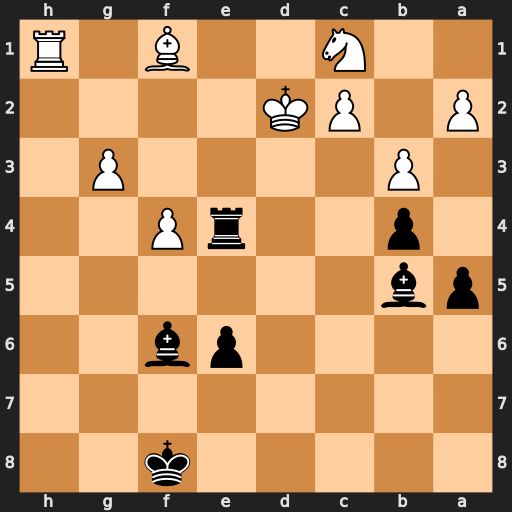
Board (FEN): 5k2/8/4pb2/pb6/1p2rP2/1P4P1/P1PK4/2N2B1R
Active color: b
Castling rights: -
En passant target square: -
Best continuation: Bc3+ Kd1 Re1#